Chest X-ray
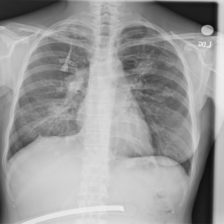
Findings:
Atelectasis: negative
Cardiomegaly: negative
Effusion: negative
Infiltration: negative
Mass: negative
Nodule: negative
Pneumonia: negative
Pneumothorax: negative
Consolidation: negative
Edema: negative
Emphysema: negative
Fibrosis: negative
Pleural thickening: negative
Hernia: negative